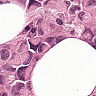
Metastatic tissue present: yes